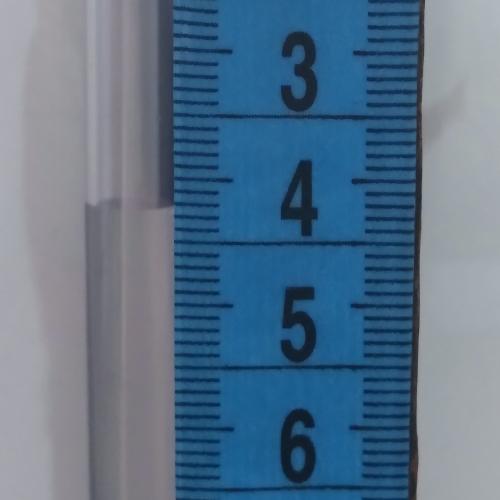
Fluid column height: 4.2 cm